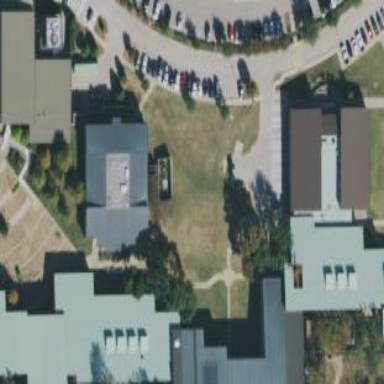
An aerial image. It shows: College building.